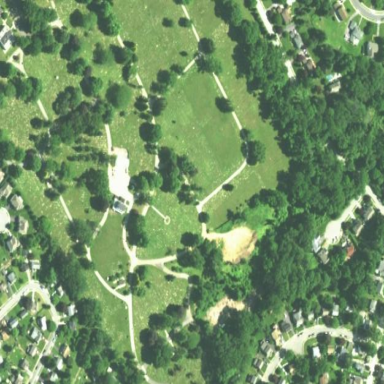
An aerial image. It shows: Cemetery.